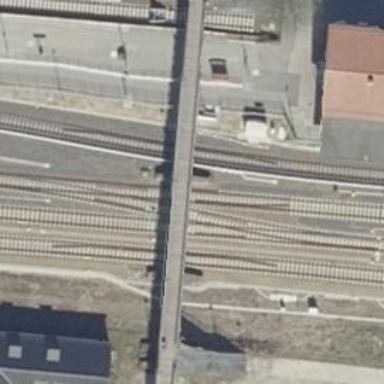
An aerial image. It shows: Railway track.